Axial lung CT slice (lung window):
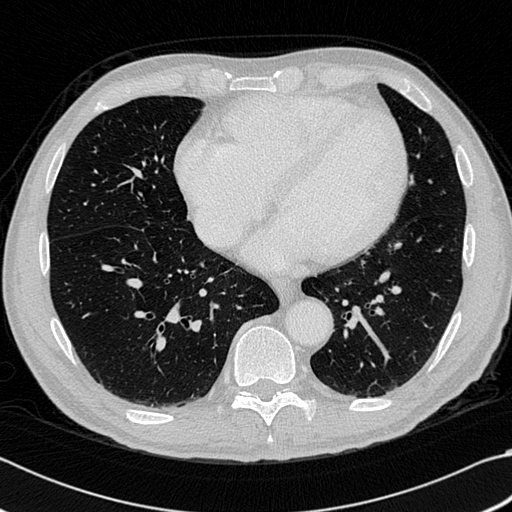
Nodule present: no